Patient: sex M, age 66
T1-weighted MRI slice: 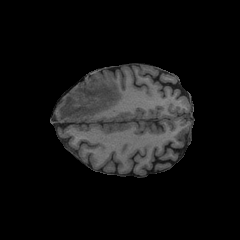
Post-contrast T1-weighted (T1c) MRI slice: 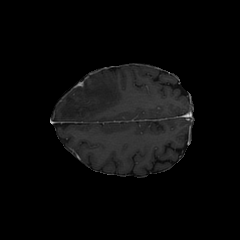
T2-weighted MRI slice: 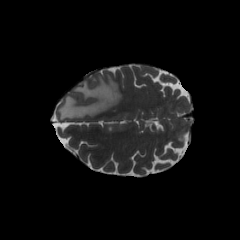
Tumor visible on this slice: yes
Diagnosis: Glioblastoma, IDH-wildtype
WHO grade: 4